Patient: sex F, age 34
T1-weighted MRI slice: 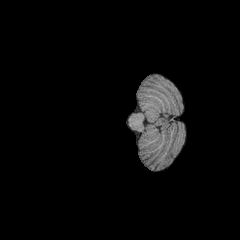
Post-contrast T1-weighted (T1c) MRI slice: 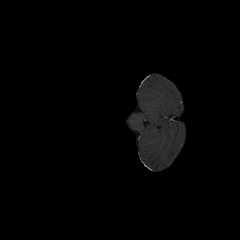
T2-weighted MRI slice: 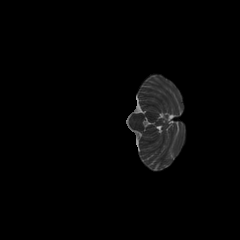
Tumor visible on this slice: no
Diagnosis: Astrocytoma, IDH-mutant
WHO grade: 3